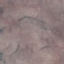
Land use / land cover: HerbaceousVegetation